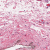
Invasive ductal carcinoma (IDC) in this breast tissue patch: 0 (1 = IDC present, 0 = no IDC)